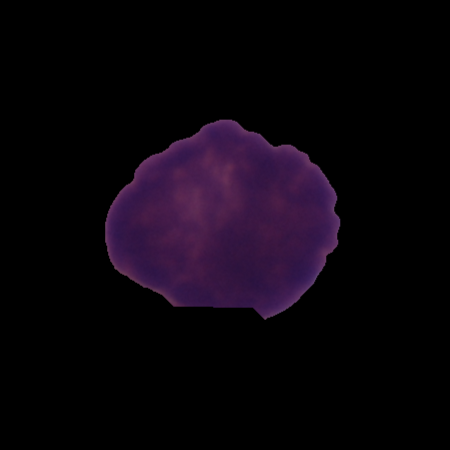
Label: cancer